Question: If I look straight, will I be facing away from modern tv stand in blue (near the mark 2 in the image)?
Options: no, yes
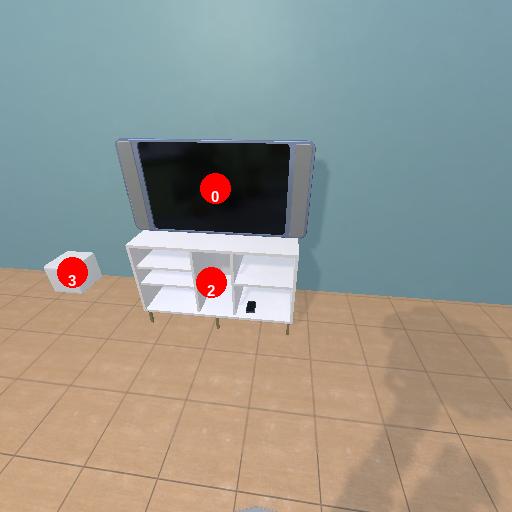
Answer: no